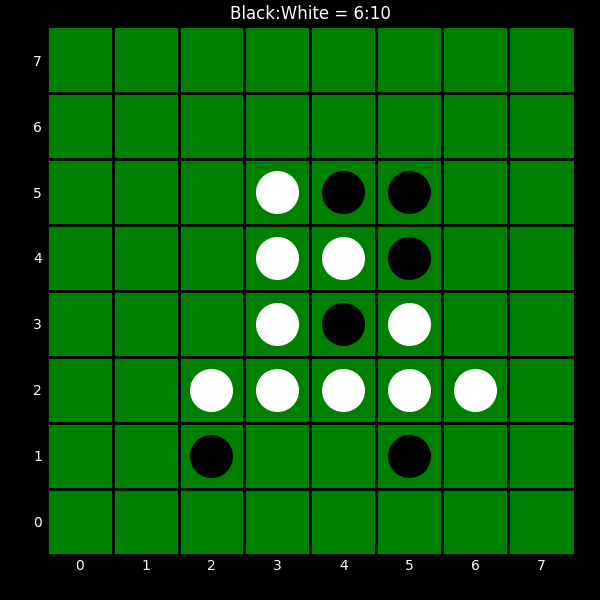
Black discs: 6
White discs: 10